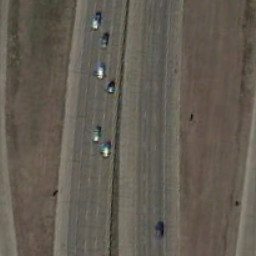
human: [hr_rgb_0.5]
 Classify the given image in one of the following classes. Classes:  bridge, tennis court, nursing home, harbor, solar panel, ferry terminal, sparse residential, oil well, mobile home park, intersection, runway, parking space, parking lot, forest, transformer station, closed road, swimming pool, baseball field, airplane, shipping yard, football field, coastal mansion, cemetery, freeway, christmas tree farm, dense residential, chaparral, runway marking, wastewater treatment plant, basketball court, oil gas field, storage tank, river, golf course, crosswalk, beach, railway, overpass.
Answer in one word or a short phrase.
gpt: freeway